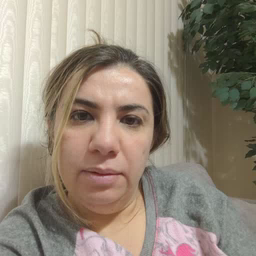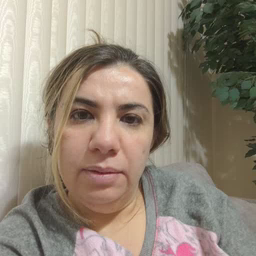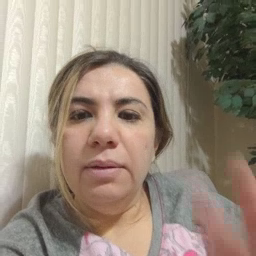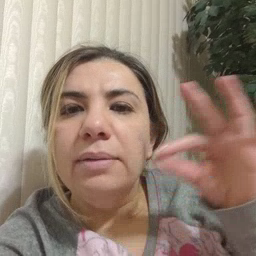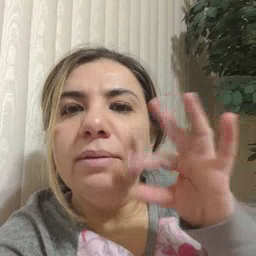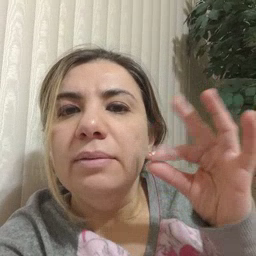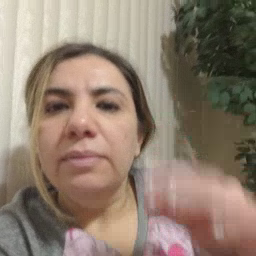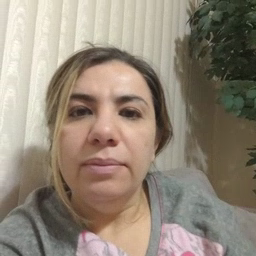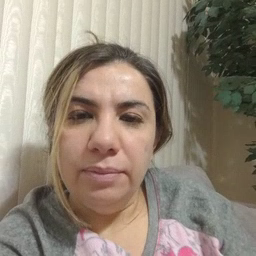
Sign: cat